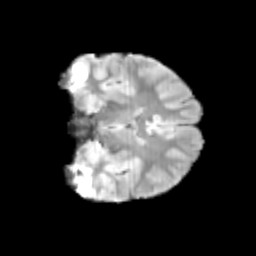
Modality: T2w
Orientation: coronal
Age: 9
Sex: female
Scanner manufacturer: siemens
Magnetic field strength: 3 T
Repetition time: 3.8 s
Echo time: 0.07 s